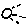
Label: sun